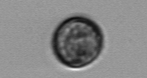
Label: Dinophyceae